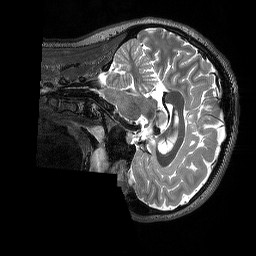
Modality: T2w
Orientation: sagittal
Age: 21
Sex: female
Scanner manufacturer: siemens
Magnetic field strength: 3 T
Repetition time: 3.2 s
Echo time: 0.564 s